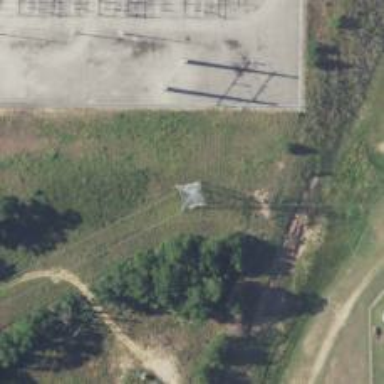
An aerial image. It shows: Power tower.